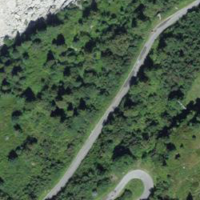
EUNIS habitat code: 26
Species observed at this site:
Phylloscopus collybita
Cyanistes caeruleus
Parus major
Erithacus rubecula
Phoenicurus ochruros
Nucifraga caryocatactes
Picus viridis
Corvus corax
Periparus ater